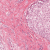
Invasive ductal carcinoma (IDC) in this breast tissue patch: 0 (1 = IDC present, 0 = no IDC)